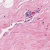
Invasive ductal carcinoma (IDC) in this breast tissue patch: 0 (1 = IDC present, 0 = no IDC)